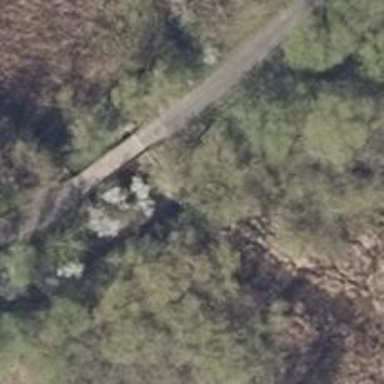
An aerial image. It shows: Culvert tunnel.